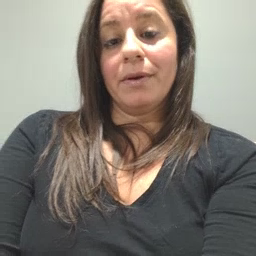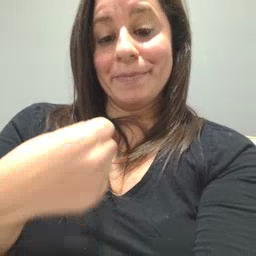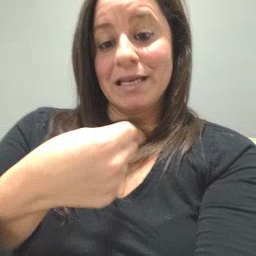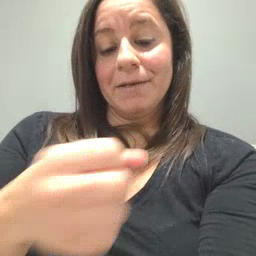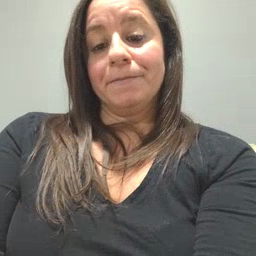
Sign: make